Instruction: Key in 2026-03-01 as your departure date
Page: home
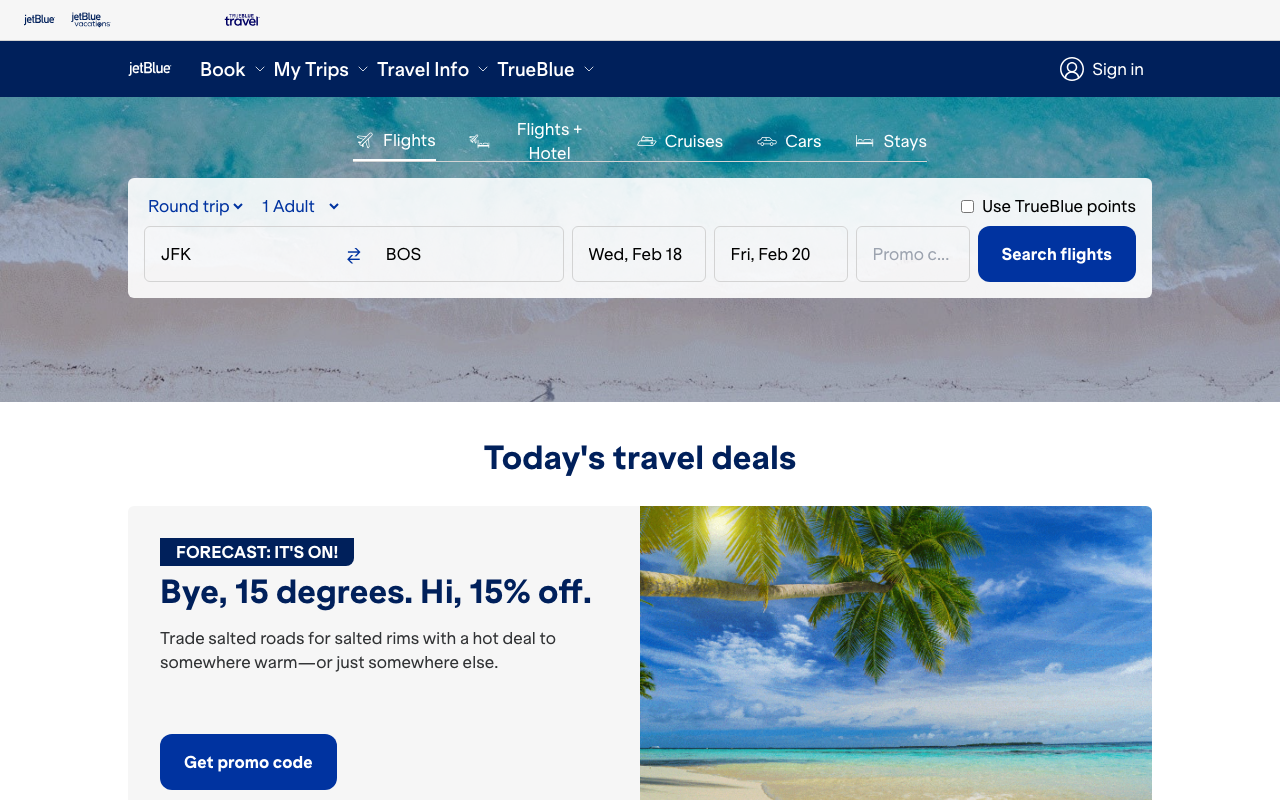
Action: type